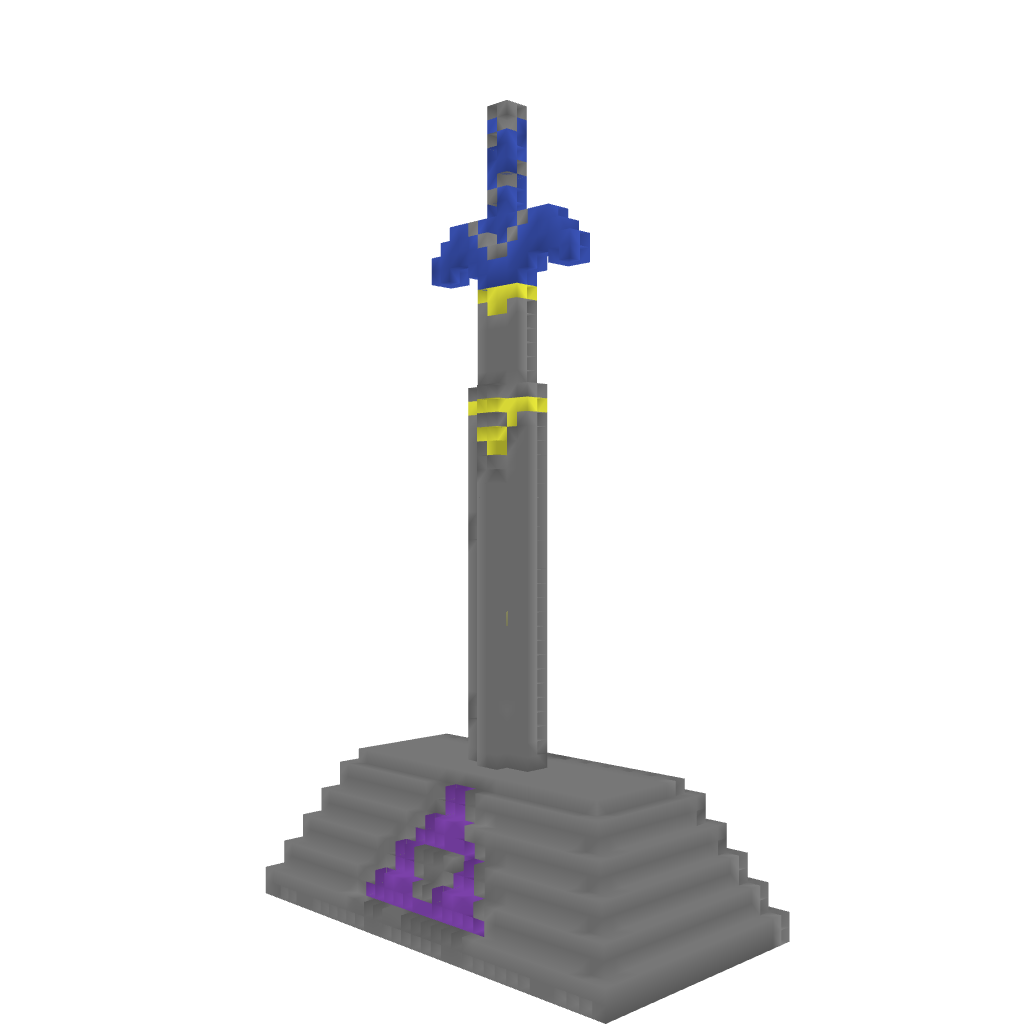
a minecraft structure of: The Master Sword in Pedestal bad low quality